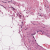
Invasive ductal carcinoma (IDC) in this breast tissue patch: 0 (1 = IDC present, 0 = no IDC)